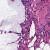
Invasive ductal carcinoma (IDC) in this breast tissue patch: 0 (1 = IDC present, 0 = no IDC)